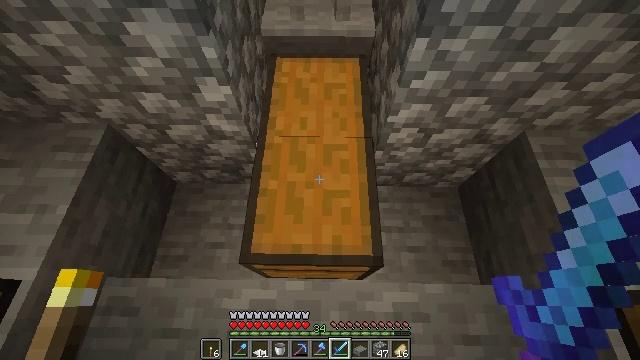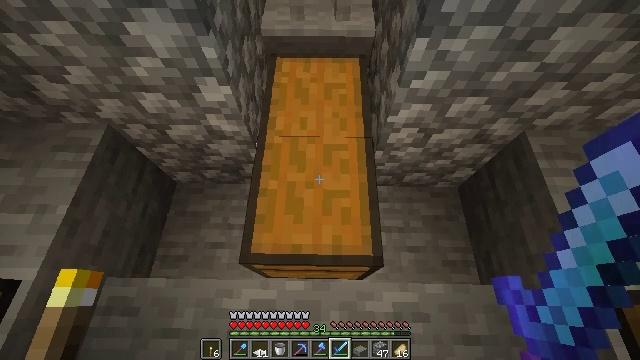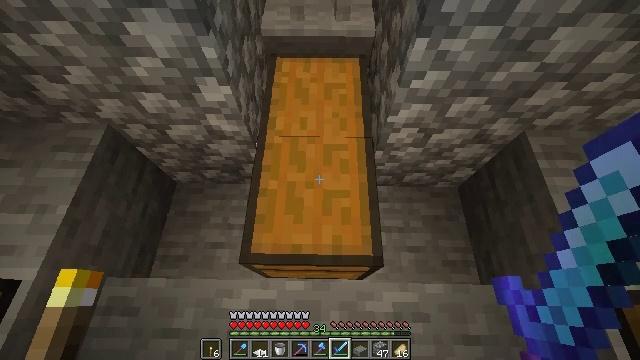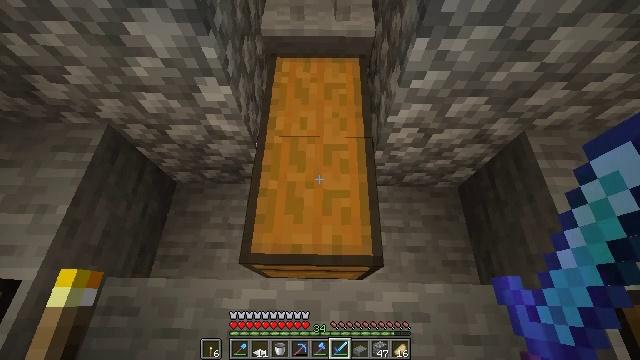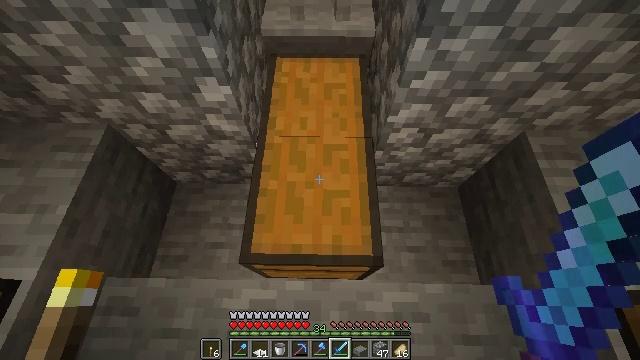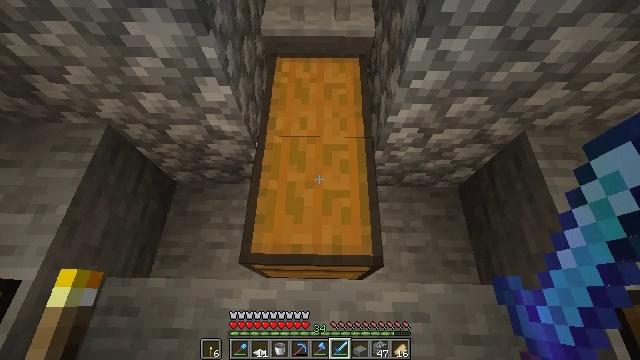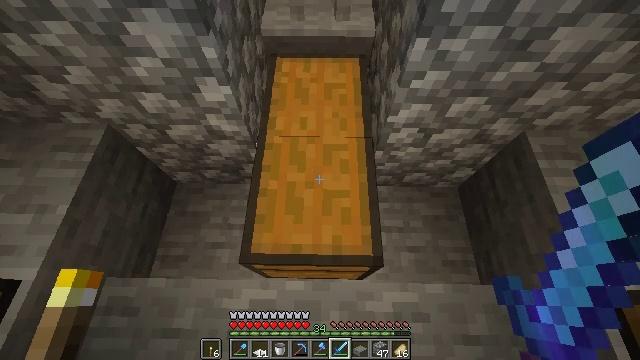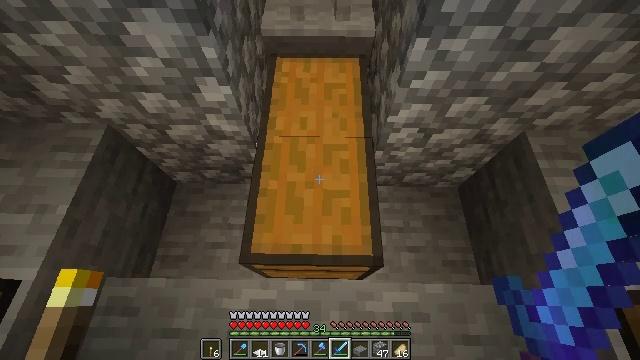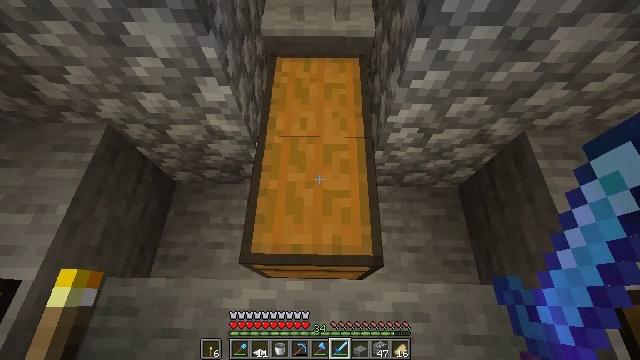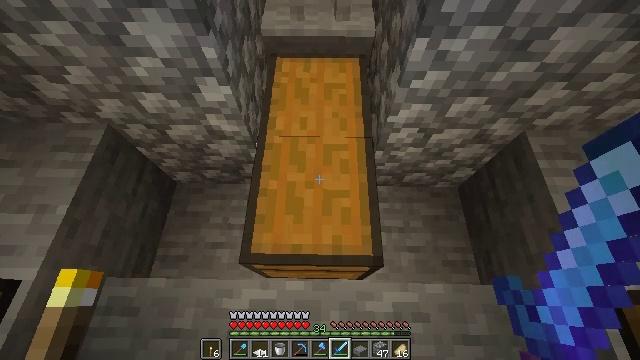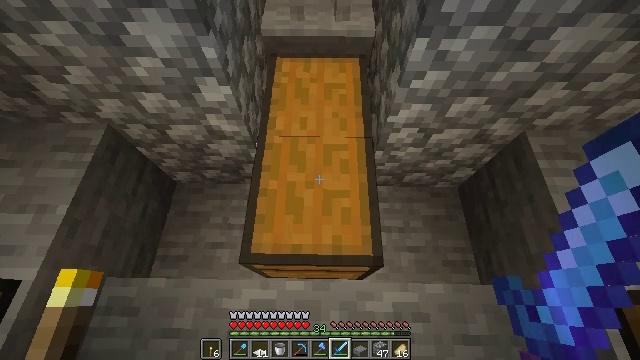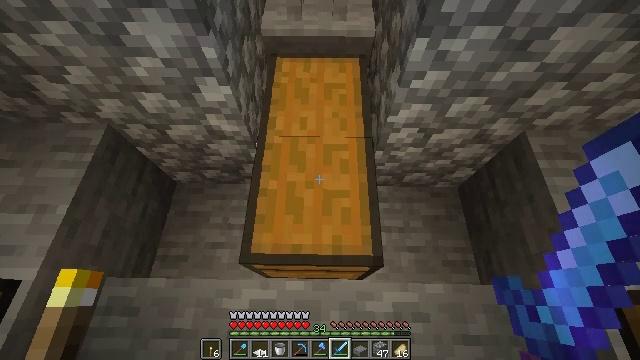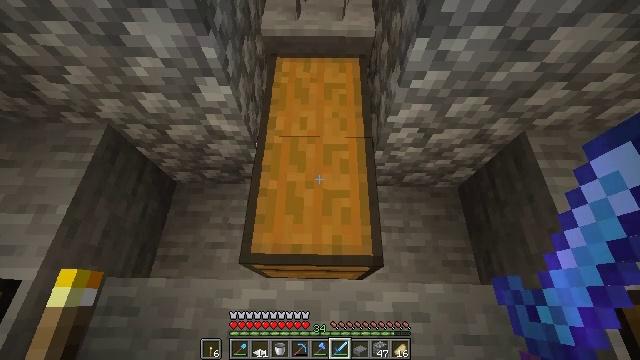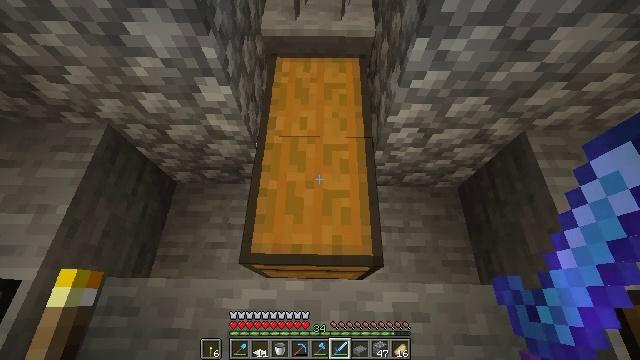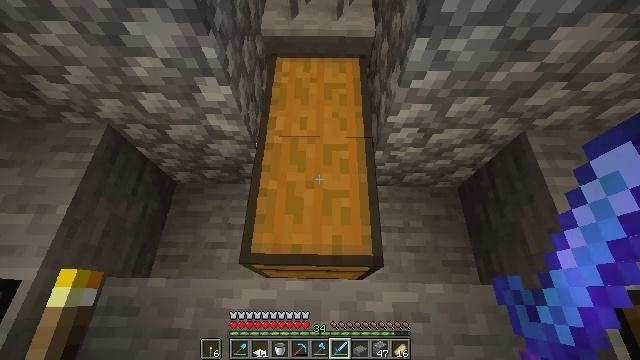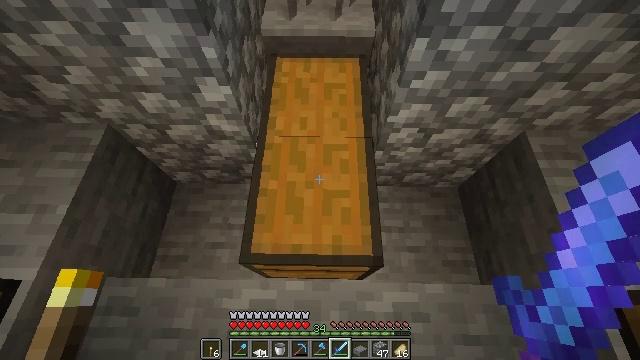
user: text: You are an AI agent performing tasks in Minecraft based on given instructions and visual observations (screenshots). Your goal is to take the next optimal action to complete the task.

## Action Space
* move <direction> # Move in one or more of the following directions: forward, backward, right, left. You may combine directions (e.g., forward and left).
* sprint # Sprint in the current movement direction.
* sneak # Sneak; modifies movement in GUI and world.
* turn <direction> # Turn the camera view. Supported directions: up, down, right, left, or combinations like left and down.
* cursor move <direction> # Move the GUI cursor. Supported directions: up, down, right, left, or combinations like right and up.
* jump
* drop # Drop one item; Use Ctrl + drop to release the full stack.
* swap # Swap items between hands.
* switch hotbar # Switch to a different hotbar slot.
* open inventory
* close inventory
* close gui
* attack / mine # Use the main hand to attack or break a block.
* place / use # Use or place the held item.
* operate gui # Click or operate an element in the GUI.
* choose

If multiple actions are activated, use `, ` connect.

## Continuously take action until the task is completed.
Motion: motion action
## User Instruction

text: Drop a diamond sword.
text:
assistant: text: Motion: no_op
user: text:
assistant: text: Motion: no_op
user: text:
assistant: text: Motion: no_op
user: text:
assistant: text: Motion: no_op
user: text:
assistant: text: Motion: no_op
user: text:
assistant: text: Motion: no_op
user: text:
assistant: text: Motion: no_op
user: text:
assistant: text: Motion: no_op
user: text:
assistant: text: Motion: no_op
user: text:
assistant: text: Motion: no_op
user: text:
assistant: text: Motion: no_op
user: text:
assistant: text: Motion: no_op
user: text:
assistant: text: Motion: no_op
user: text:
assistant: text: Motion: no_op
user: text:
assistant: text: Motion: no_op
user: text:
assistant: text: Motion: no_op
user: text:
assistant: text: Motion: no_op
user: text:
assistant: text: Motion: no_op
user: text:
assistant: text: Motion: no_op
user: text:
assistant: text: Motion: no_op
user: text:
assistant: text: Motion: no_op
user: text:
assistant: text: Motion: no_op
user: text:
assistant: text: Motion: no_op
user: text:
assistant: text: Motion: no_op
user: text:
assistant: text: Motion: no_op
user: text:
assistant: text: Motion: no_op
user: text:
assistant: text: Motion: no_op
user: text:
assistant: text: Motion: no_op
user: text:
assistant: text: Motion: no_op
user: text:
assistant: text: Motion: no_op